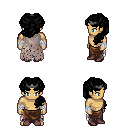
a pixel art fantasy rpg character, male body template, human, tanned skin, gray tattered cape, robe skirt, black princess hairstyle, iron tiara, white cloth bandages, maroon shoes, four views (front, back, left, right), 2x2 character sprite sheet, small pixel art, hard edges, no anti-aliasing